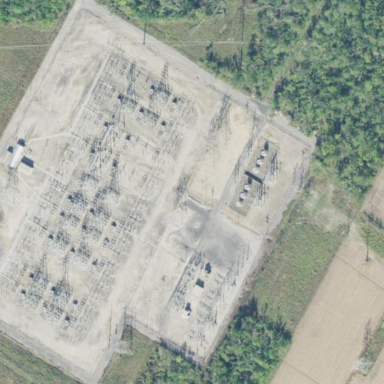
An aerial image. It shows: Outdoor power substation. The substation is at the transmission level. It is surrounded by fence.